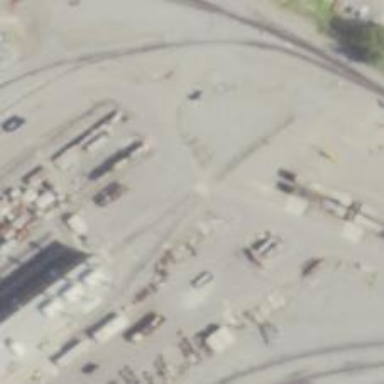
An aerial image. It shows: Railway yard in service.